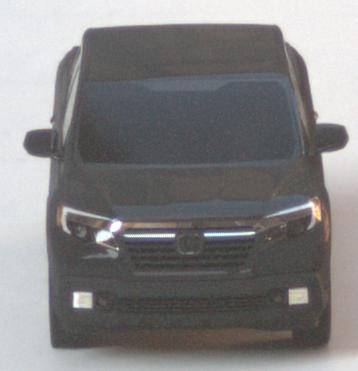
Make: Honda
Model: Ridgeline
Detailed model: Gen. 2
Model produced from: 2016
Model produced until: 2020
Doors: 4
Color: black
Road condition: wet road
Daytime: morning or afternoon
Contrast: medium contrast